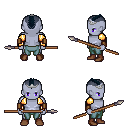
a pixel art fantasy rpg character, male body template, dark elf, purple skin, gold arm armor, teal pants, raven short mohawk hairstyle, silver tiara, leather bracers, brown shoes, spear, four views (front, back, left, right), 2x2 character sprite sheet, small pixel art, hard edges, no anti-aliasing